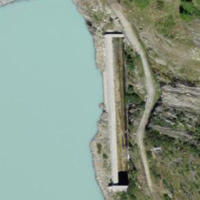
EUNIS habitat code: 14
Species observed at this site:
Silene acaulis
Cyaniris semiargus
Rhodiola rosea
Pinguicula vulgaris
Asplenium viride
Gymnadenia conopsea